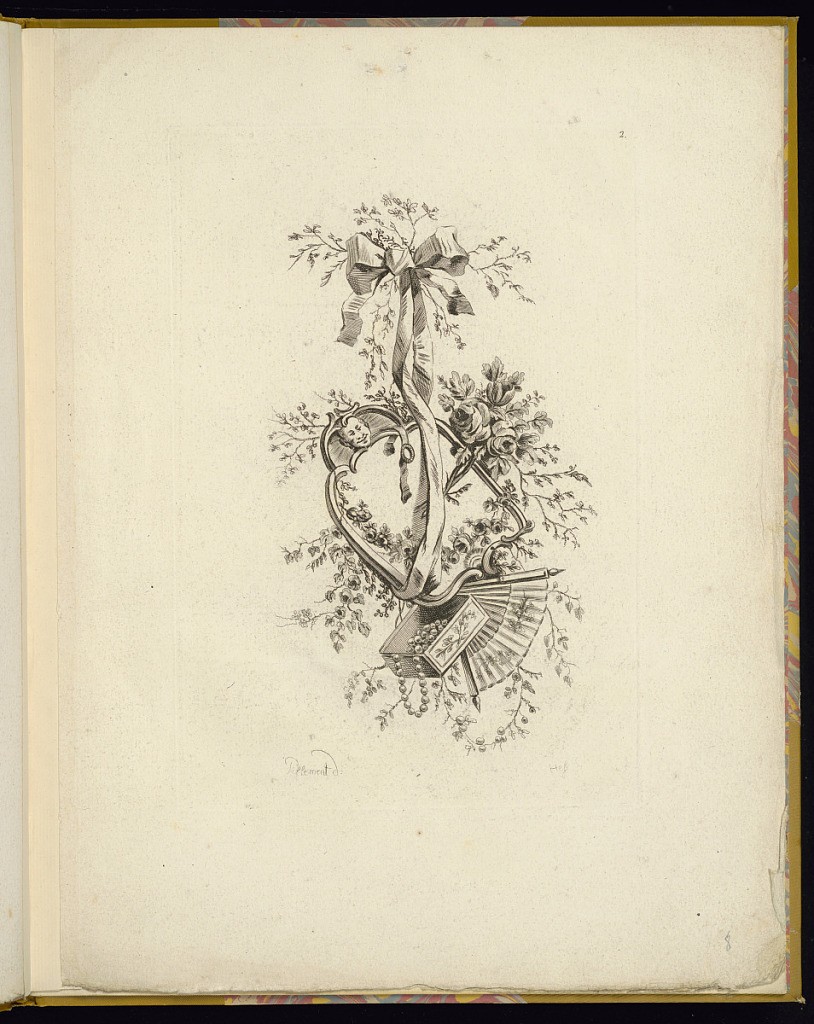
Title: Design for a Pendant Trophy
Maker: Jean-Baptiste Pillement, French, 1728–1808
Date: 1772–77
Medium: Etching on laid paper
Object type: Print
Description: Design for a chinoiserie pendant trophy from a series of six prints. The trophy features a ribbon tied in a bow with flowers and sprigs, wrapped around a frame or mirror, fan, and a box containing pearls. The plate is signed and numbered.